Interaction volume radius: 5 \u00c5
Interaction volume height: 30 \u00c5
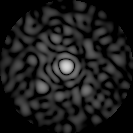
Disorder parameter: 0.8244